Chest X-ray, PA view. Patient: 51 years old, sex F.
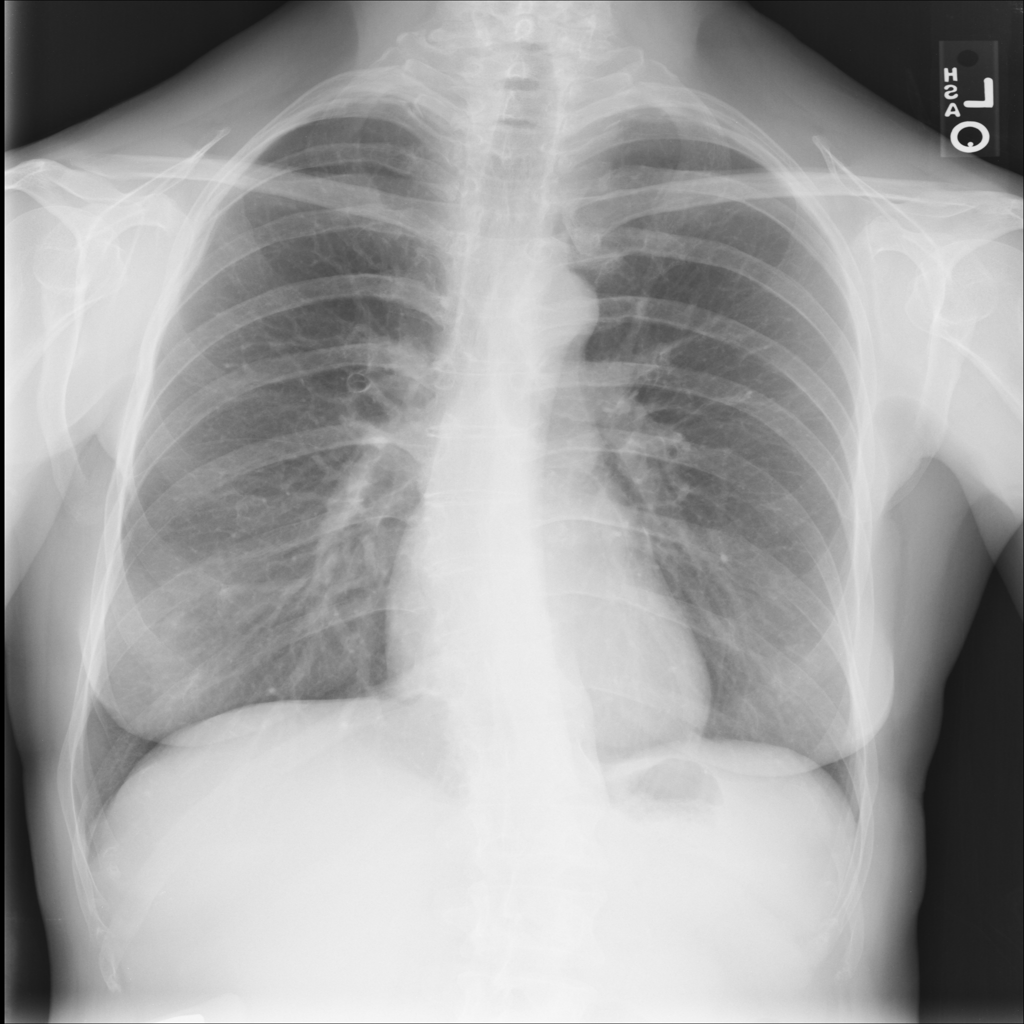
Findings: No Finding